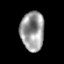
Tissue: prostate
Cell type: T cells
Senescence score: 0.3124
Nuclear area (px): 913
Mean DAPI intensity: 154.187